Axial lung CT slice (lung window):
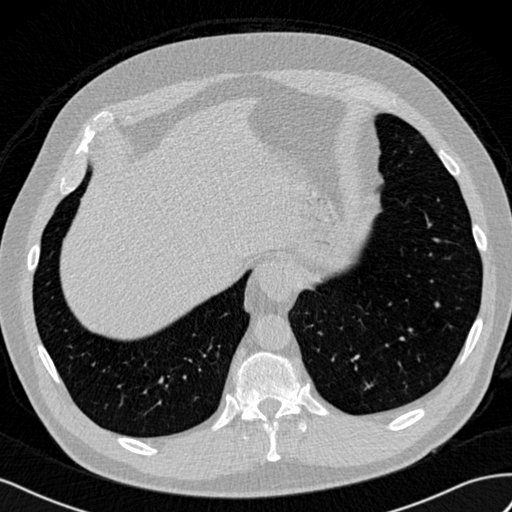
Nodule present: no